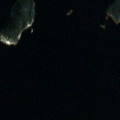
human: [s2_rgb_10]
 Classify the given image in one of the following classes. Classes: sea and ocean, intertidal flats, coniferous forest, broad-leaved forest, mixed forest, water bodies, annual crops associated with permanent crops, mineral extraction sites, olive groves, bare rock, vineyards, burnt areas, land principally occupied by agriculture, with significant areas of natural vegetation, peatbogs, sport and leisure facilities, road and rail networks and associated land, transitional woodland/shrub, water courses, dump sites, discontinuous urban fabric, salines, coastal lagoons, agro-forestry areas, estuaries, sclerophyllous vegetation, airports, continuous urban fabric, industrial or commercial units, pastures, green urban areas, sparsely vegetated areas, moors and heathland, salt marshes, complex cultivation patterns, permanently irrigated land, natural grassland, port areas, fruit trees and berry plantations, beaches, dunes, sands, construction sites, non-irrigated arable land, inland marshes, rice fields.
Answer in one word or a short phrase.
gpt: water bodies